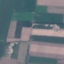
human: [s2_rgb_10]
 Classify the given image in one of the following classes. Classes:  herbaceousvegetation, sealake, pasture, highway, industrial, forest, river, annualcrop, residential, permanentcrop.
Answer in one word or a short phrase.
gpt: AnnualCrop